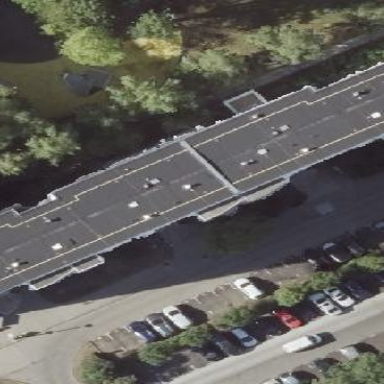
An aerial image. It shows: Residential building with flat gray roof made of tar paper.